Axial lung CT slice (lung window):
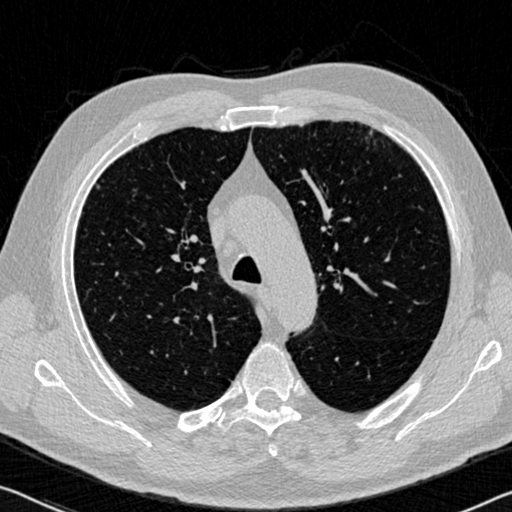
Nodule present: no